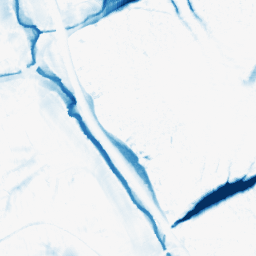
Category: morphological
Decomposition family: morphological_ellipse
Decomposition parameters: operation: closing
width: 30
height: 30
Upsampling method: lanczos
Upsampling parameters: scale: 4
Upsampling scale: 4